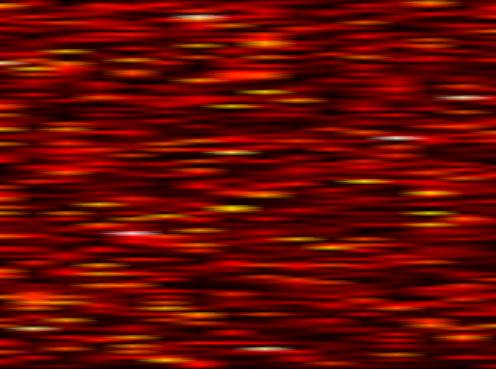
Label: OFDM